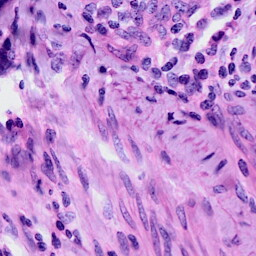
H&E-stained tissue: Cervix